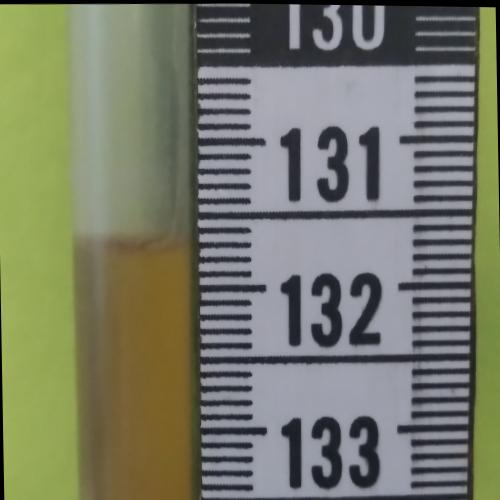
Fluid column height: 131.7 cm